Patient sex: M
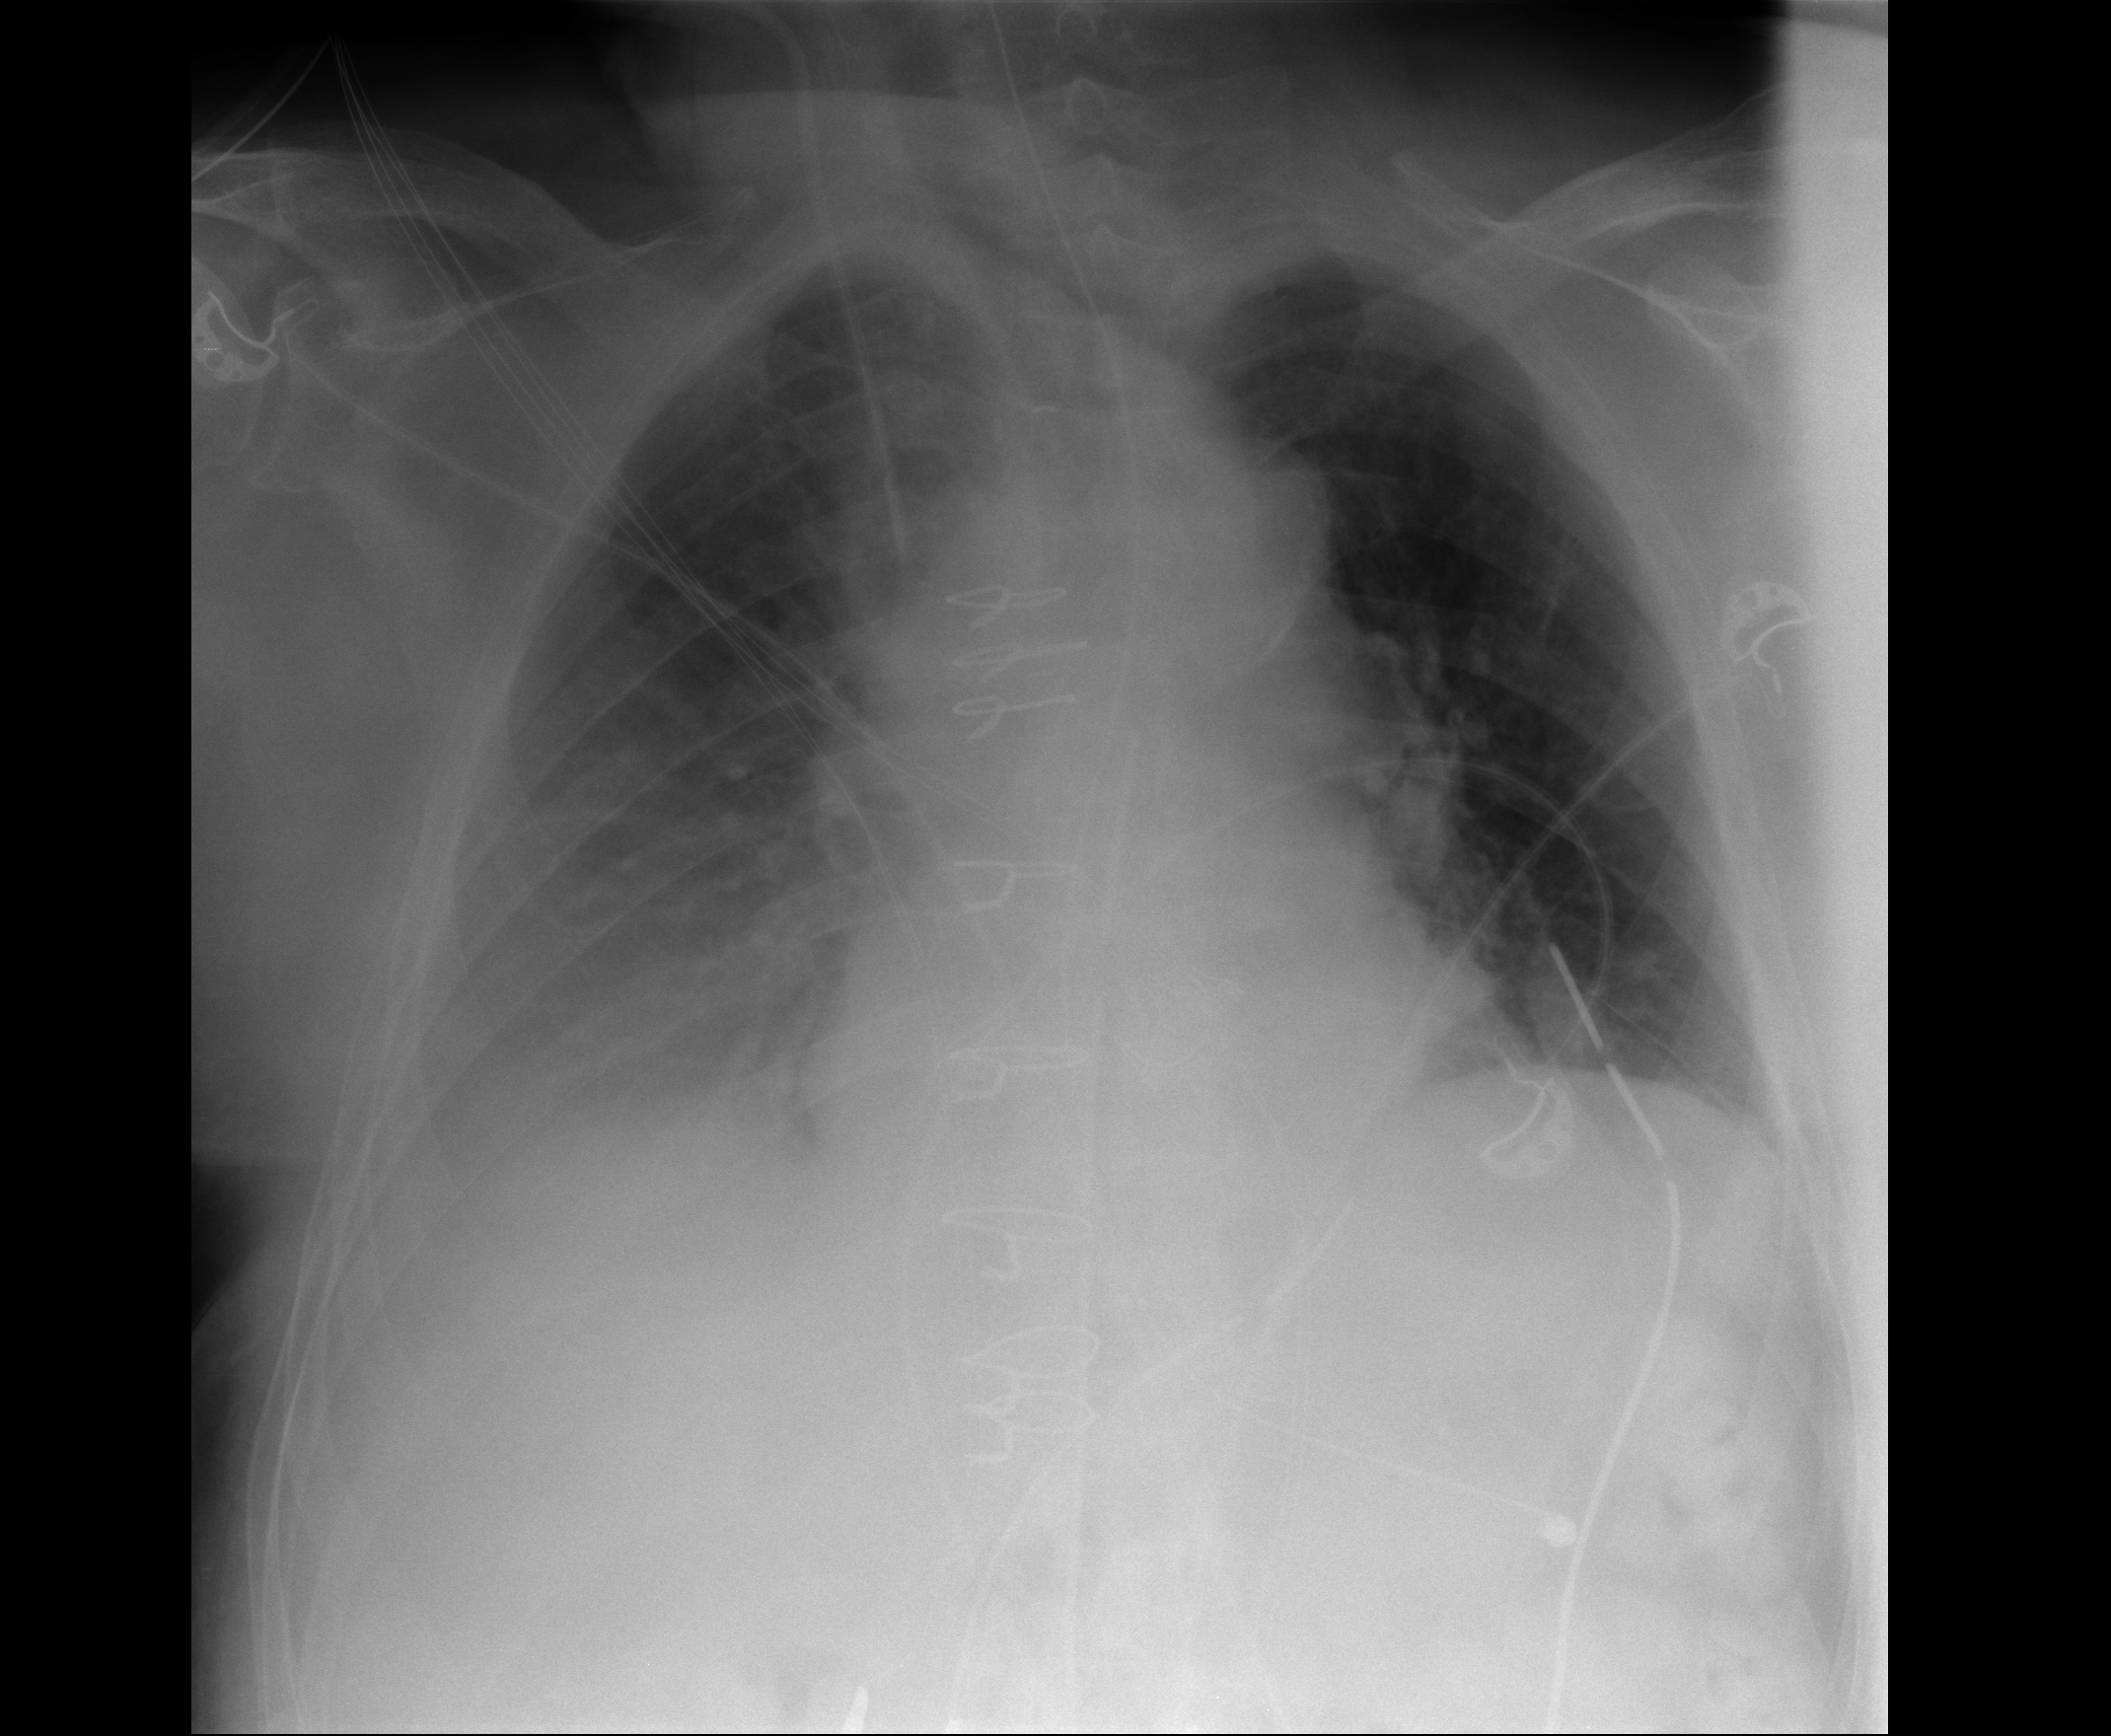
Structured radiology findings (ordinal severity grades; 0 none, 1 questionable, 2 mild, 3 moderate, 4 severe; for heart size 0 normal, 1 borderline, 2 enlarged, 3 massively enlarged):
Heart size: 0
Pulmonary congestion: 0
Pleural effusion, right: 2
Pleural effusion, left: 0
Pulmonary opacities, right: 0
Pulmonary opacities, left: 0
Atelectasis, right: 2
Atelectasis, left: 2